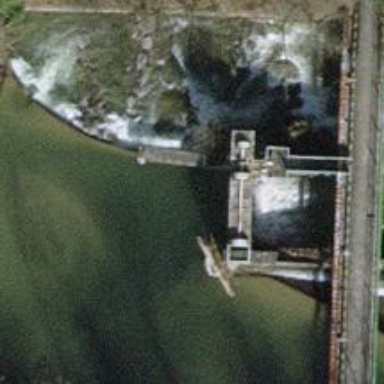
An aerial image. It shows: Weir in waterway.